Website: walmart
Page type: customer-info-address
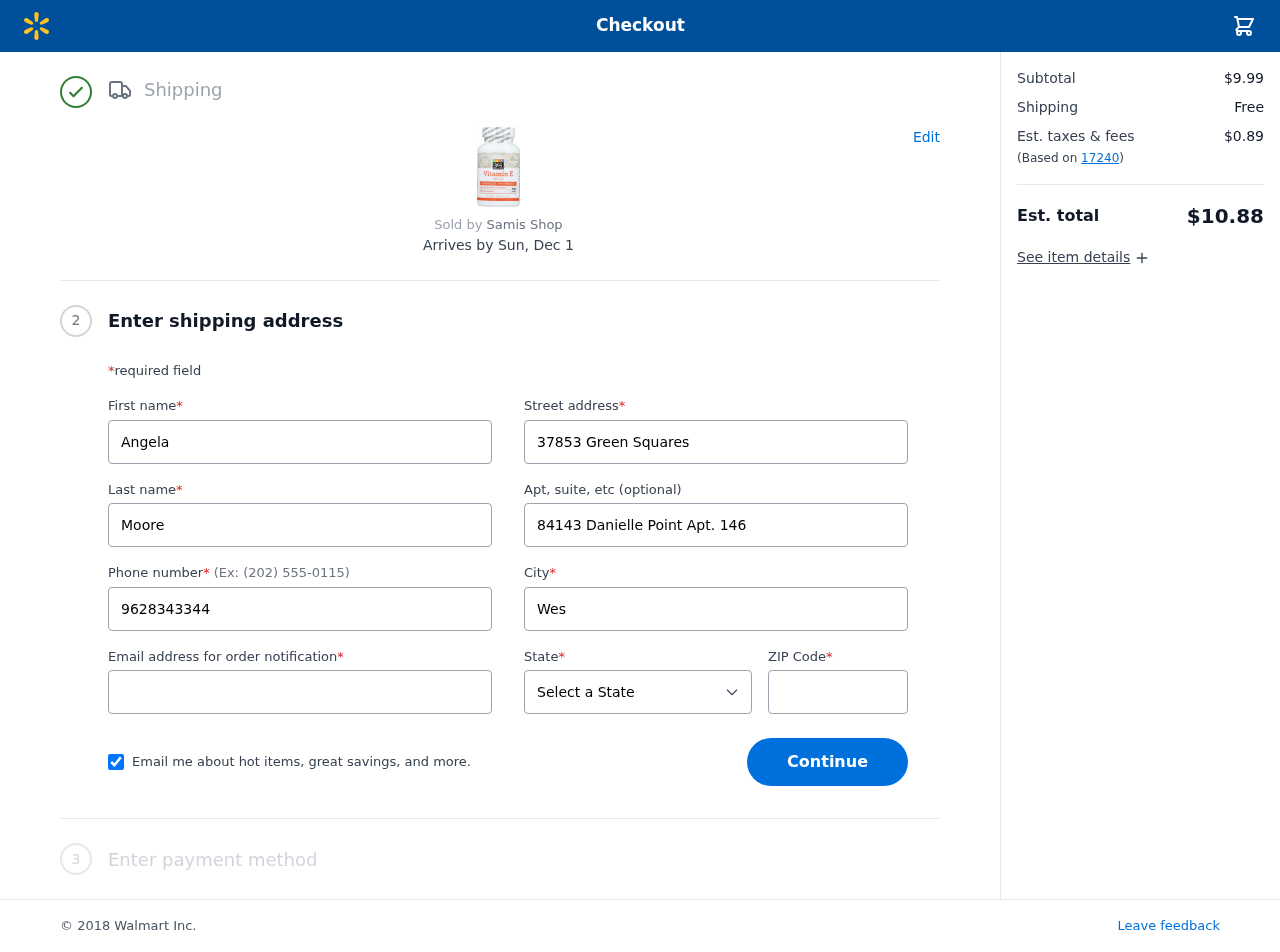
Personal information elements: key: PII_CITY
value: West Christina
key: PII_EMAIL
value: amoore@gmail.com
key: PII_FIRSTNAME
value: Angela
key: PII_LASTNAME
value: Moore
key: PII_PHONE
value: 9628343344
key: PII_POSTCODE
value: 17240
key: PII_STATE
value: Illinois
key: PII_STREET
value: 37853 Green Squares
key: PII_STREET2
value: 84143 Danielle Point Apt. 146
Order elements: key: ORDER_DELIVERY_DATE
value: Sun, Dec 1
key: ORDER_SUBTOTAL
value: $9.99
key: ORDER_SHIPPING_COST
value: Free
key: ORDER_TAX
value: $0.89
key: ORDER_TOTAL
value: $10.88